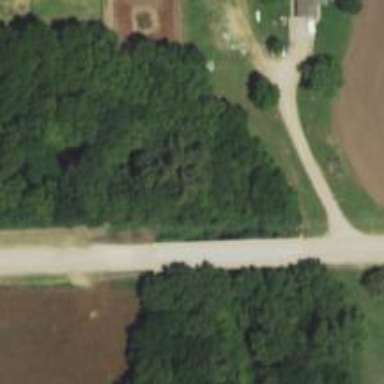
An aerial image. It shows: Asphalt tertiary road on bridge.